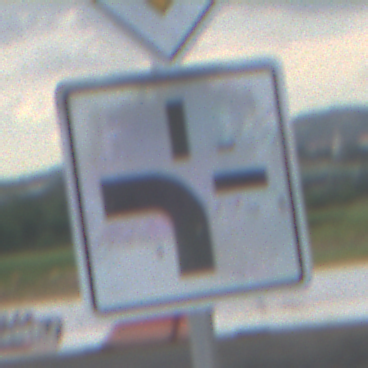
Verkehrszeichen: VerlaufVorfahrtsstrasse1
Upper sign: Vorfahrtsstrasse
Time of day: MorningAfternoon
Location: Outdoor (RoadRail)
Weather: PartlyCloudy
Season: NotSpecified
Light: Natural